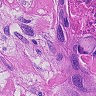
Metastatic tissue present: yes